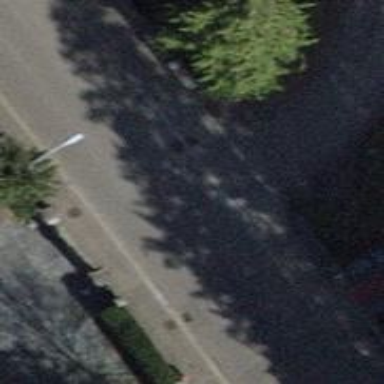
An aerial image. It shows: Unmarked crossing with traffic calming table.